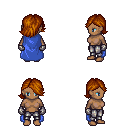
a pixel art fantasy rpg character, female body template, human, dark skin, blue cape, metal pants, brunette swoop hairstyle, metal gloves, four views (front, back, left, right), 2x2 character sprite sheet, small pixel art, hard edges, no anti-aliasing